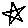
Label: star